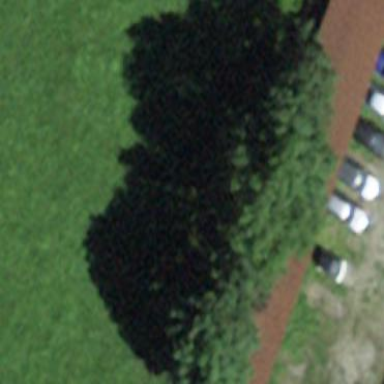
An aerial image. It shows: Shed building.